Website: macys
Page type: account-selection
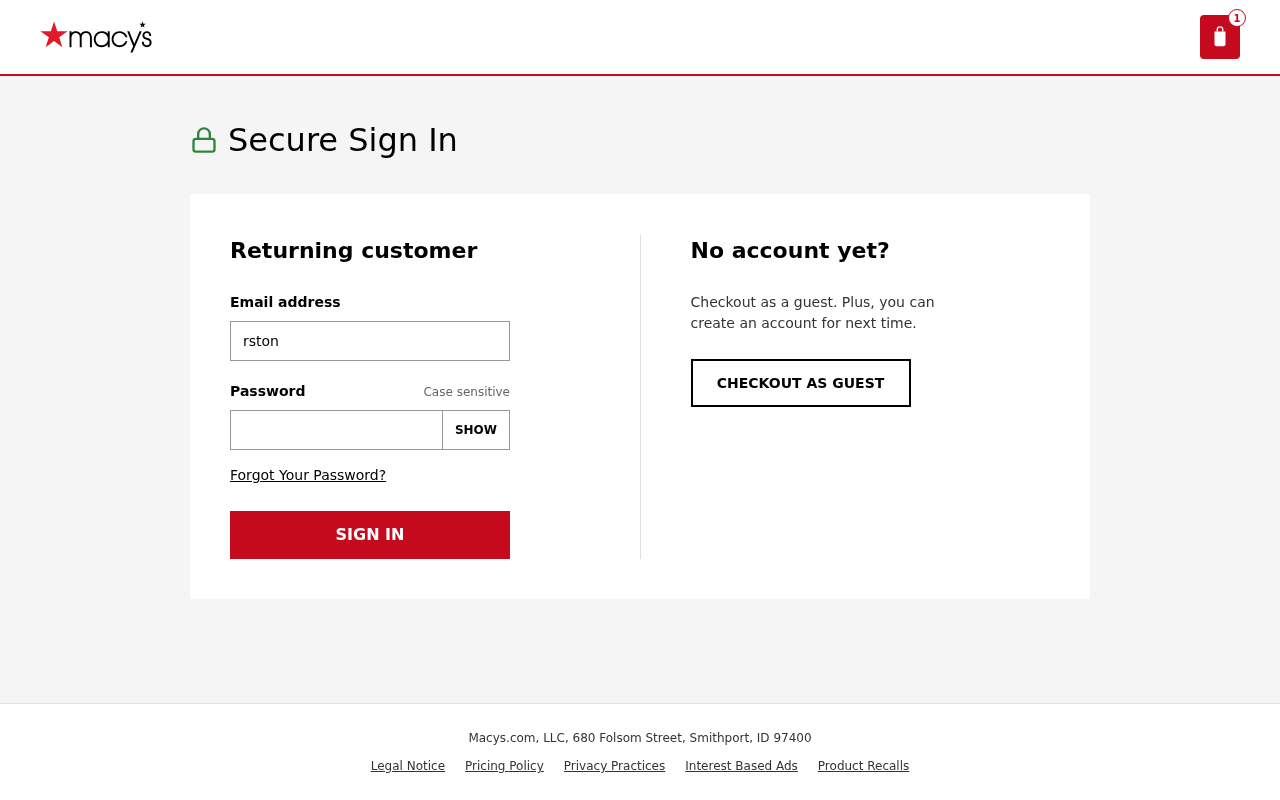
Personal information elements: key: PII_EMAIL
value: rstone@hotmail.com
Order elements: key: ORDER_NUM_ITEMS
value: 1